Question: I have an OpenAPI 3.0 definition with multiple servers:
'''
servers:
- url: https://development.gigantic-server.com/v1
description: Development server
- url: https://staging.gigantic-server.com/v1
description: Staging server
- url: https://api.gigantic-server.com/v1
description: Production server
'''
When this definition is rendered in Swagger UI, the "Servers" dropdown shows the description of each server:

Is it possible to hide the server descriptions from this dropdown?
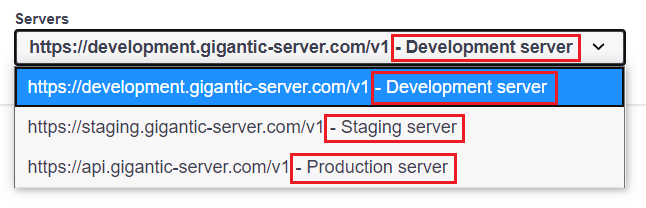
Answer: Swagger UI always displays the server 'description' if it's provided, this is hard-coded:
<URL>
As a workaround you can modify the API definition dynamically after it's loaded and remove server descriptions. To do that, edit your Swagger UI's 'swagger-initializer.js' or 'index.html' file and add the following 'onComplete' function to the 'SwaggerUIBundle' initialization code:
'''
const ui = SwaggerUIBundle({
url: "https://path/to/your/openapi.json",
...
onComplete: function() {
let spec = ui.specSelectors.specJson().toJS();
let servers = spec.servers || [];
for (let i in servers) {
servers[i].description = ""
}
ui.specActions.updateJsonSpec(spec);
}
})
'''